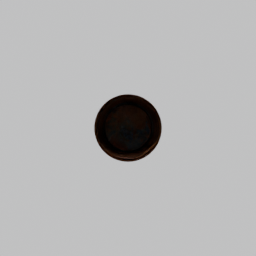
Label: tools